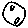
Label: moon